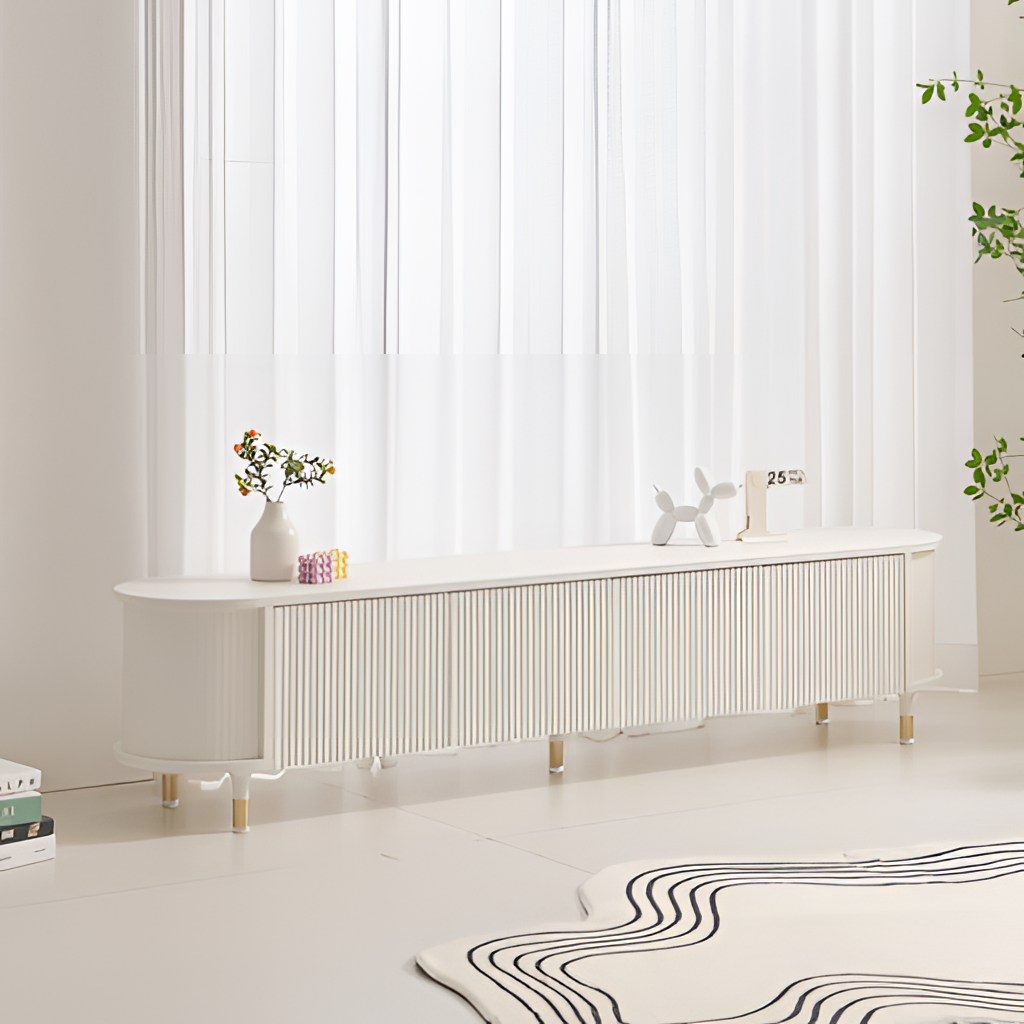
living room, white wood sideboard, white fabric wallpaper, with solid pattern, tile flooring, with large square pattern, minimalist